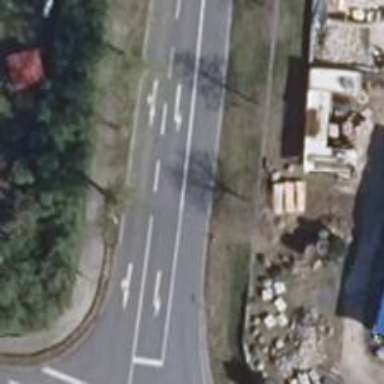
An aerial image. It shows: Secondary road with asphalt surface.